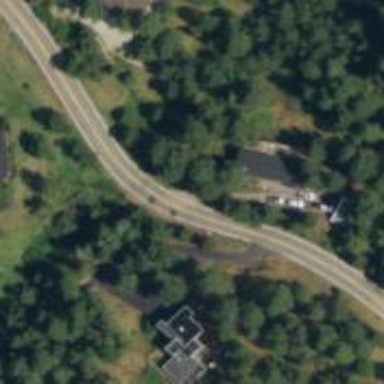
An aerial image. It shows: Driveway.